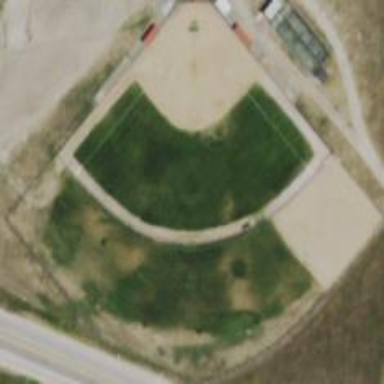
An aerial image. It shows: Baseball pitch for leisure land.